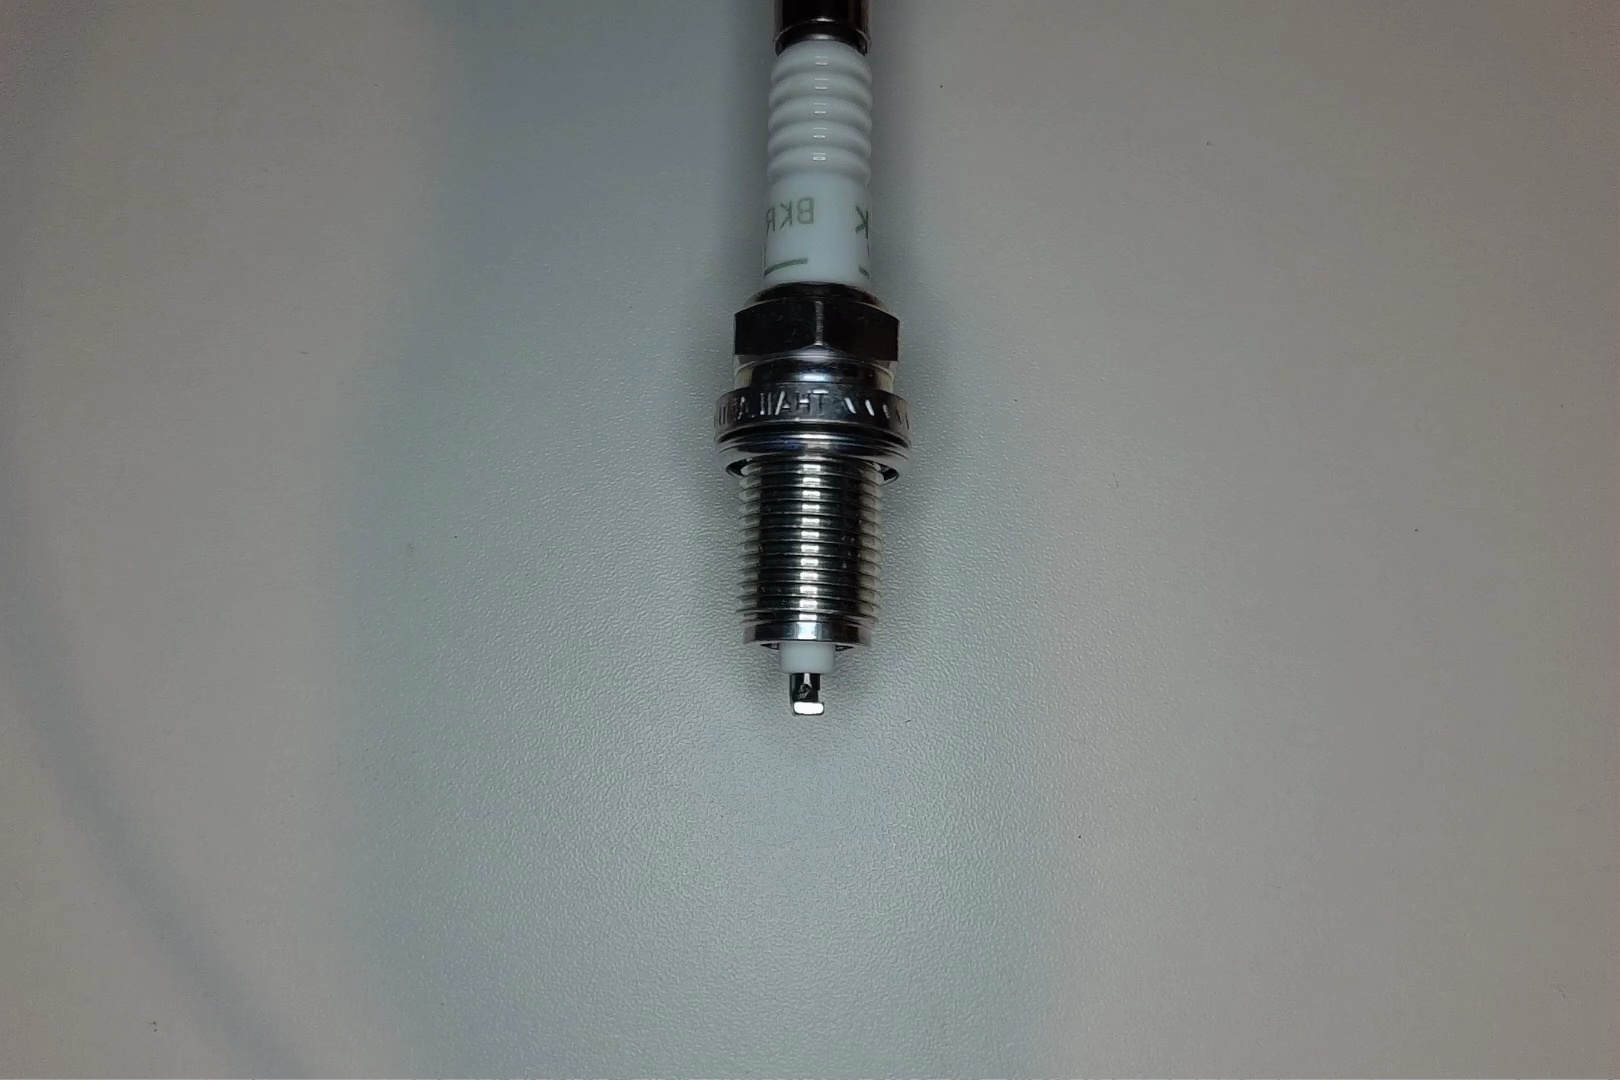
Label: normal